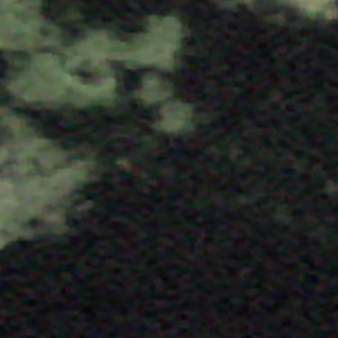
Label: other